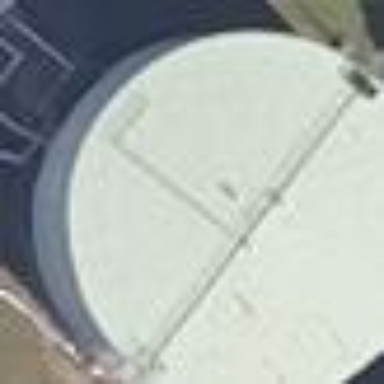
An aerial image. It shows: Storage tank that is man-made.